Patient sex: F
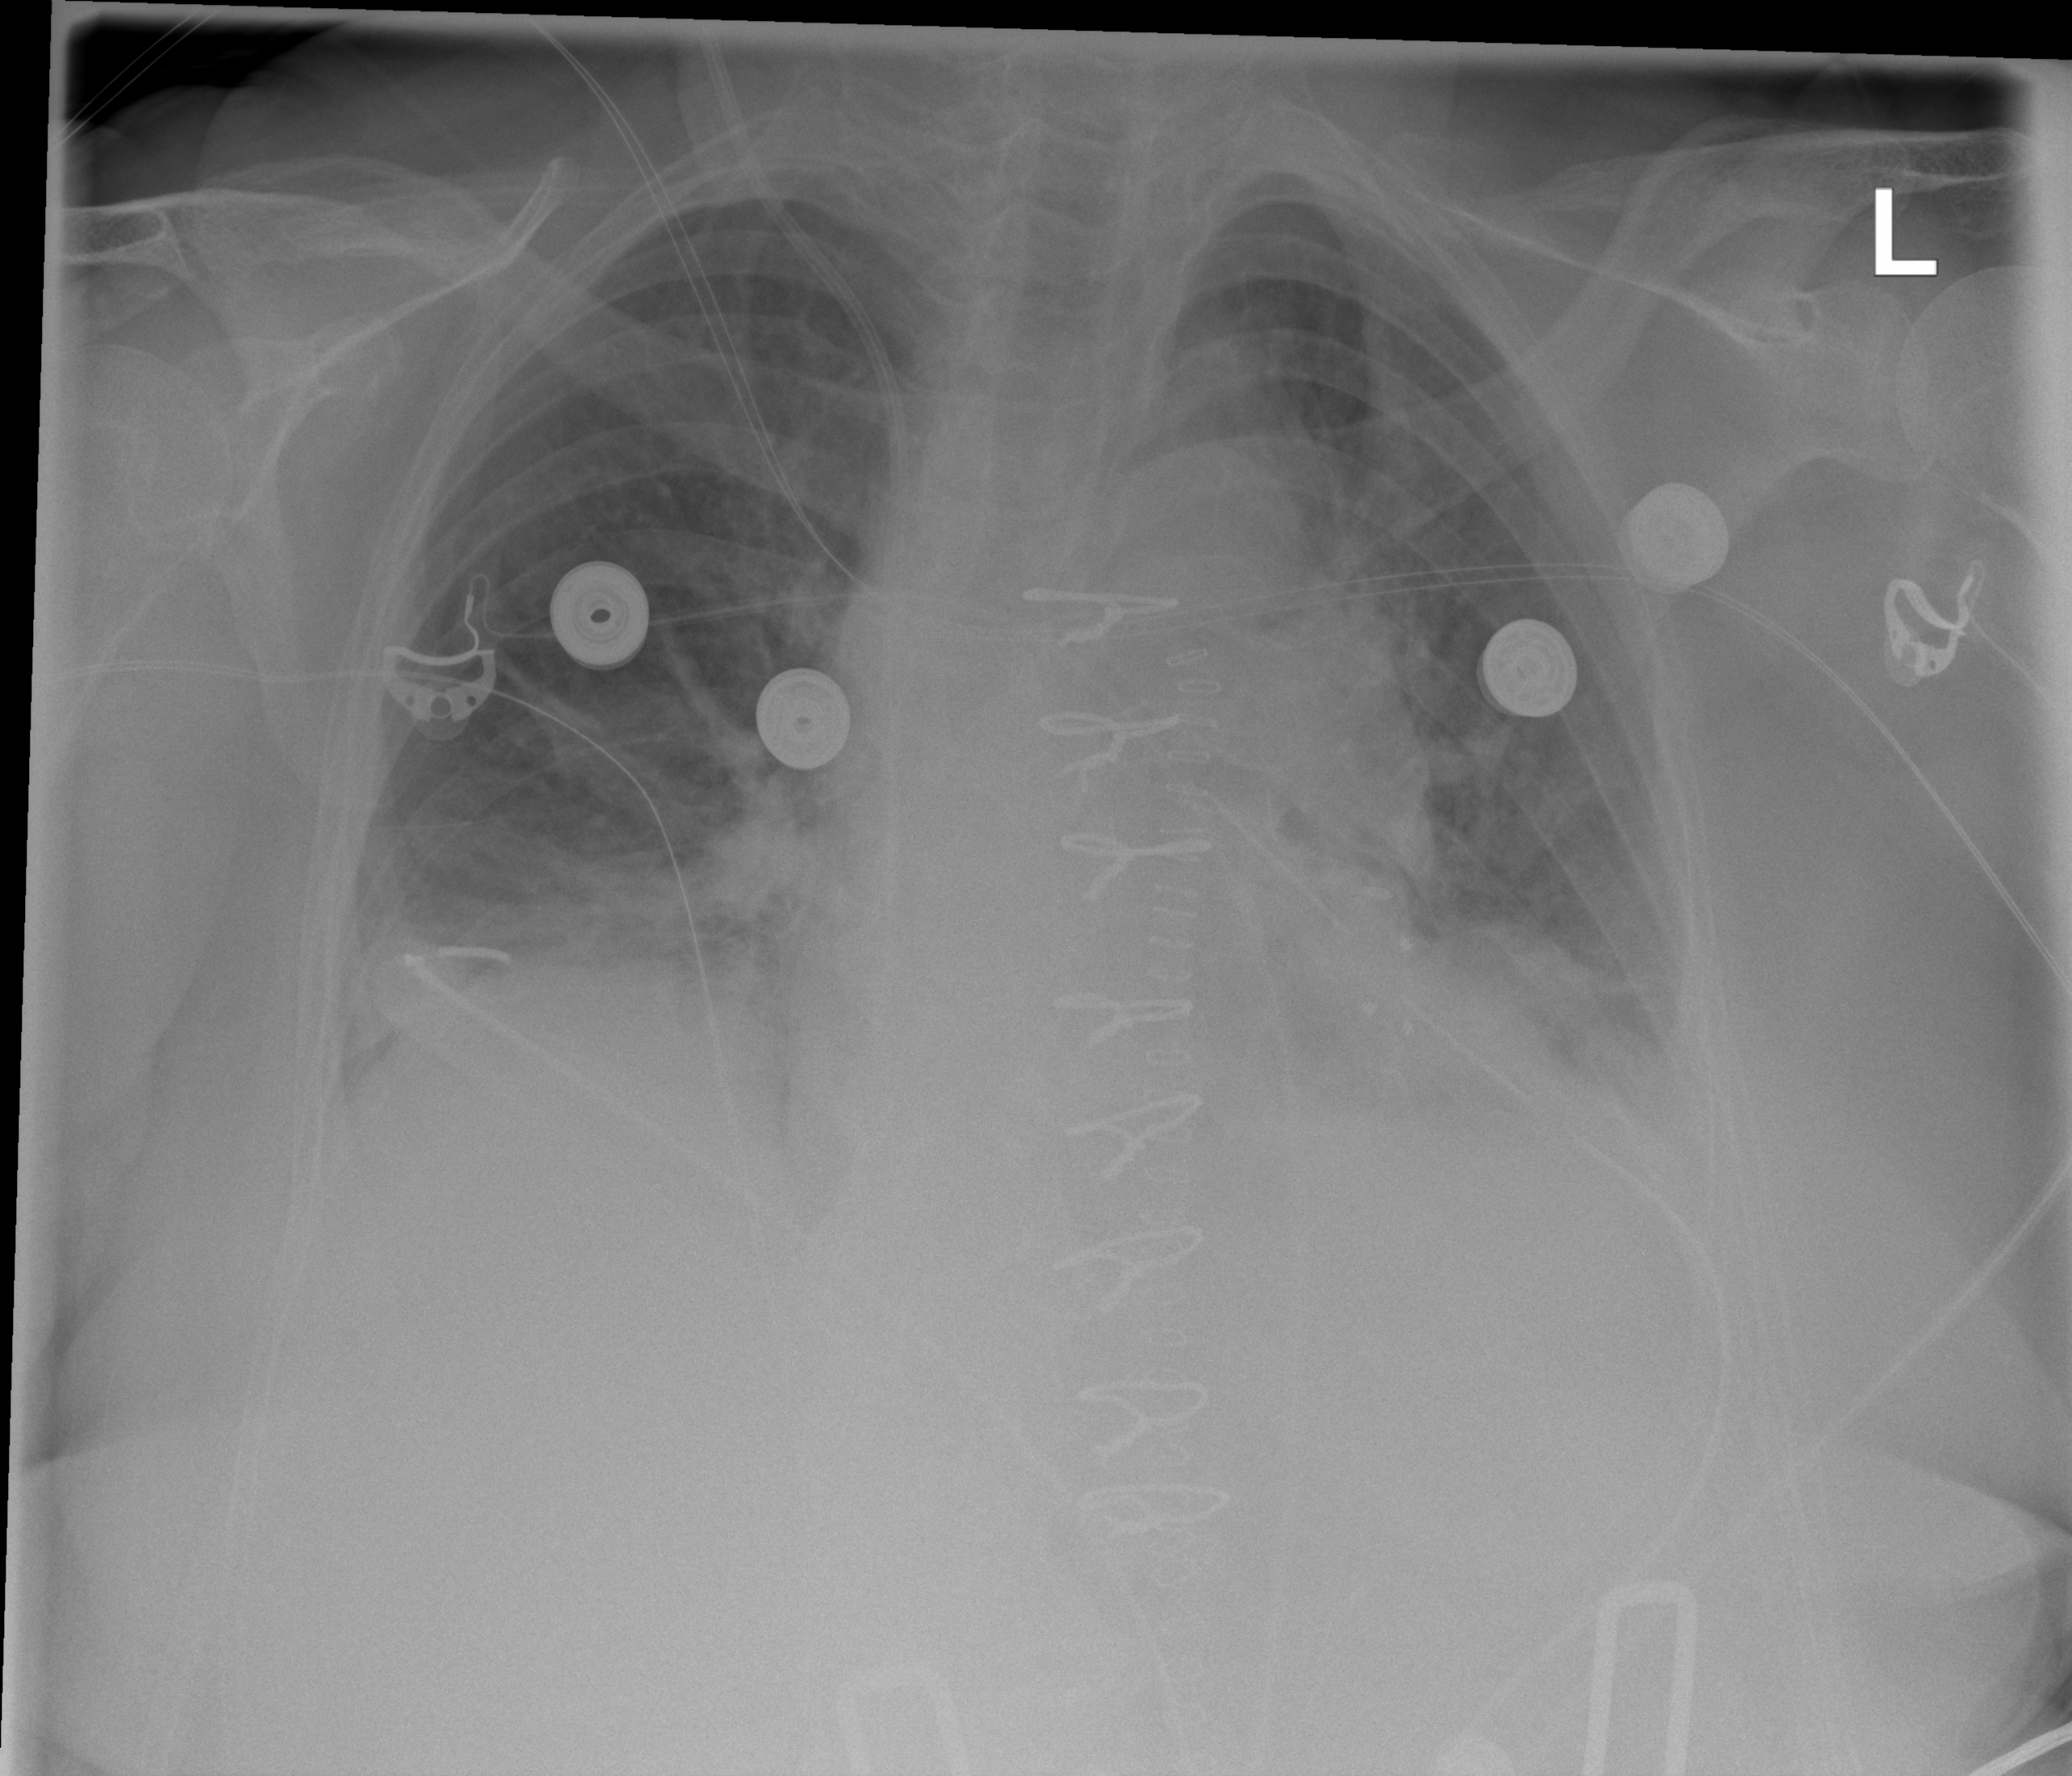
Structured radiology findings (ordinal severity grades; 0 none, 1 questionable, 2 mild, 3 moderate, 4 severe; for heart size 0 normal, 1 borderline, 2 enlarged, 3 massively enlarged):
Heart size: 2
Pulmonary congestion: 2
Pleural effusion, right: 0
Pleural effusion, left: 1
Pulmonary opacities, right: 2
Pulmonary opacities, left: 2
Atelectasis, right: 3
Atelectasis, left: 3